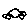
Label: car